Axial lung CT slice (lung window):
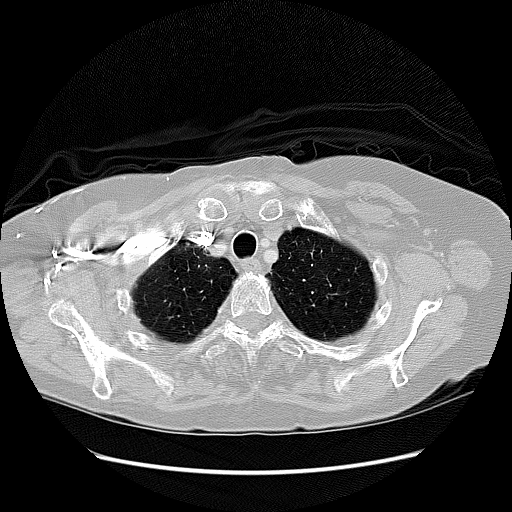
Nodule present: no